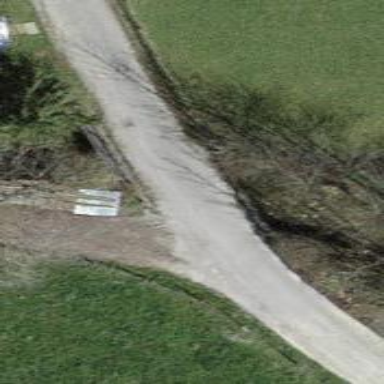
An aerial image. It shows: Residential road with bridge.